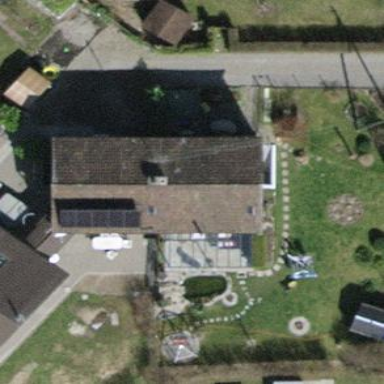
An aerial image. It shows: Building with tile roof.